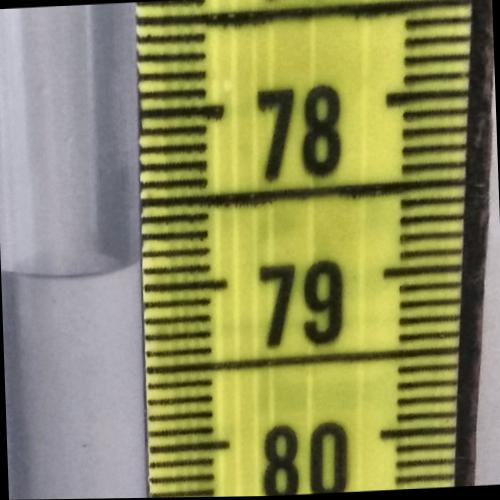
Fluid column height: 78.8 cm